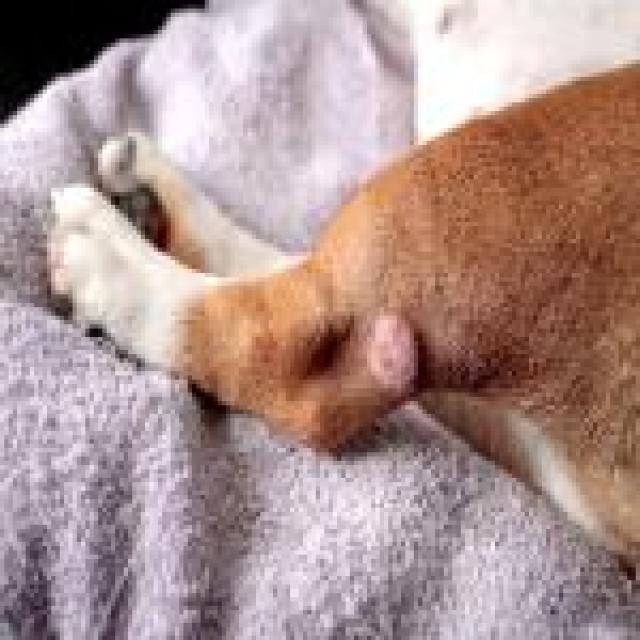
Canine fungal skin infection — characterized by alopecia, scaling, crusting, and circular lesions. Common agents include Malassezia and Candida species.